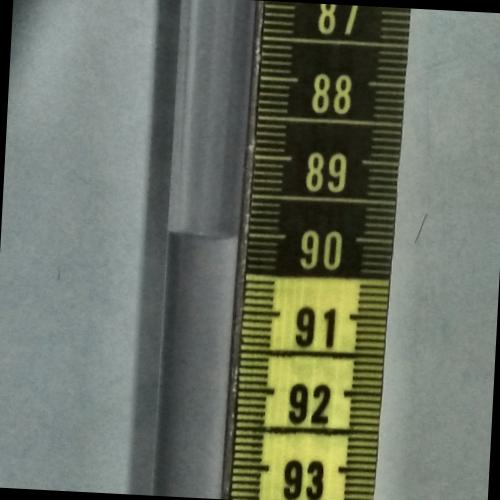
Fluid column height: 90.0 cm